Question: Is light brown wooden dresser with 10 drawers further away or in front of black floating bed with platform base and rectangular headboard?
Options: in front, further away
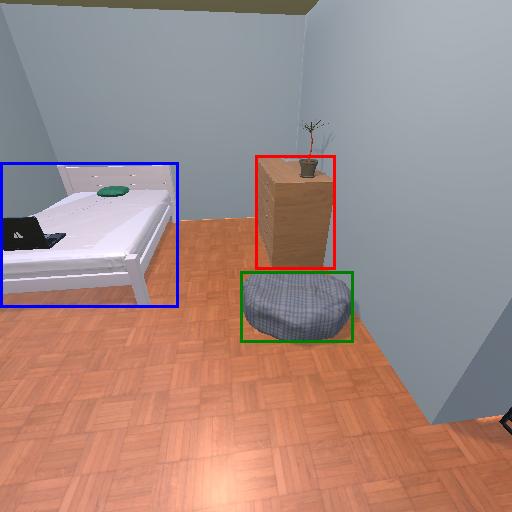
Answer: in front